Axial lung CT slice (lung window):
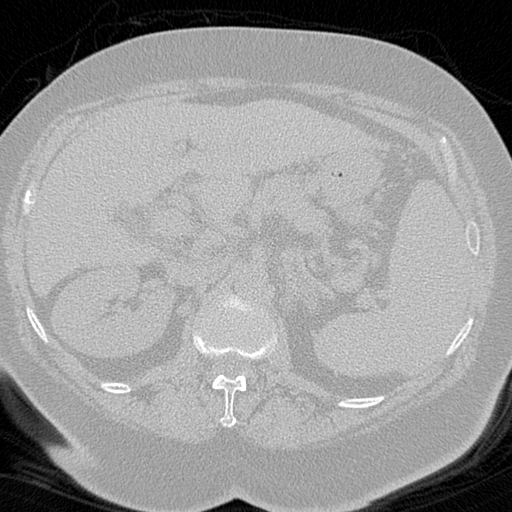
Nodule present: no